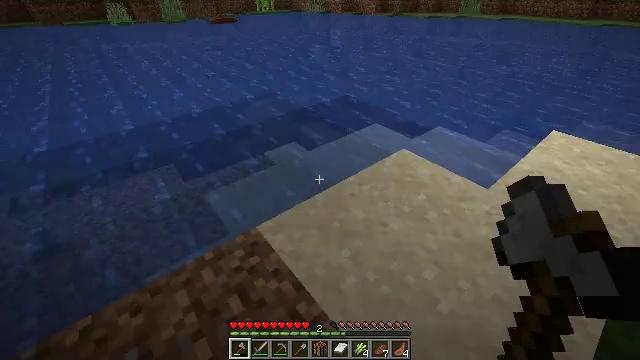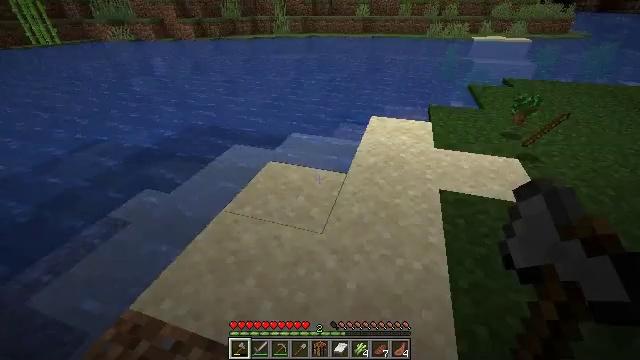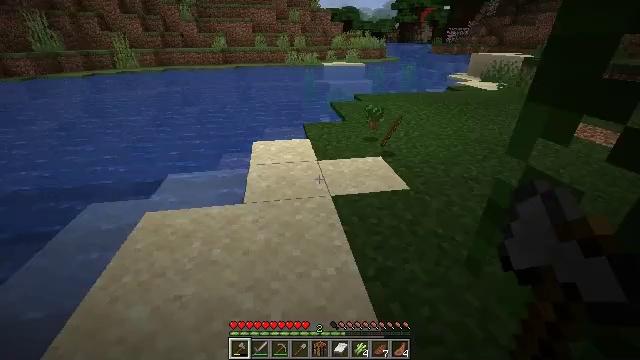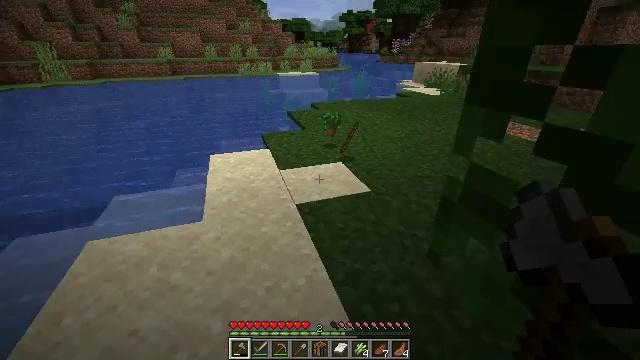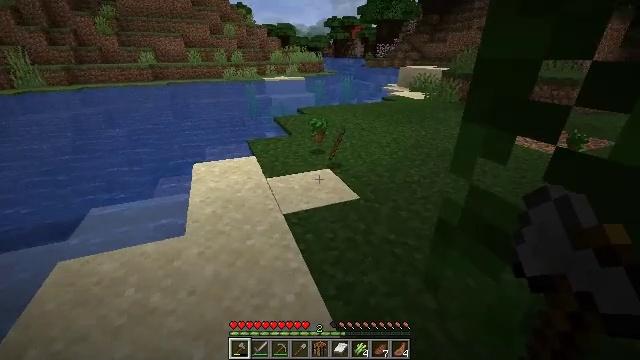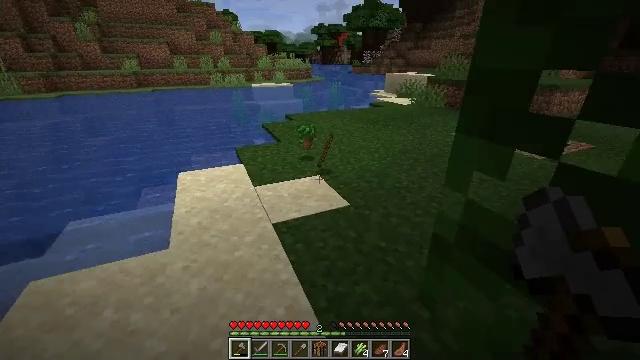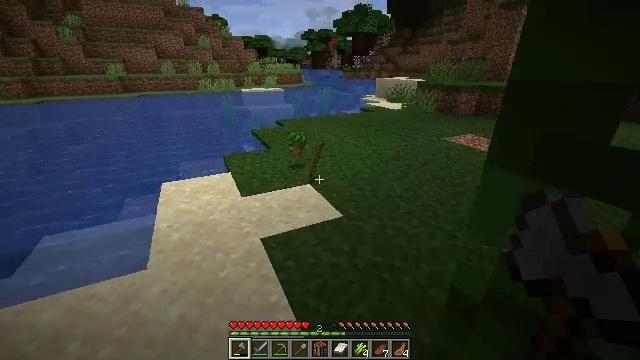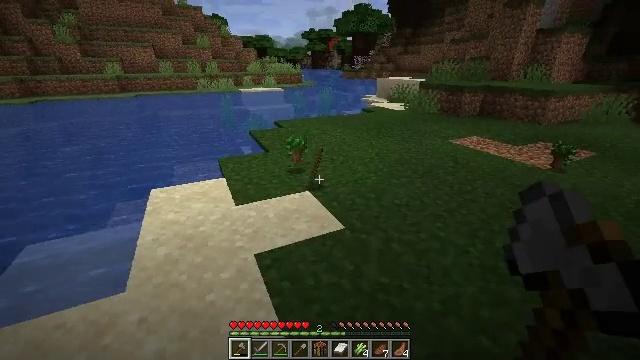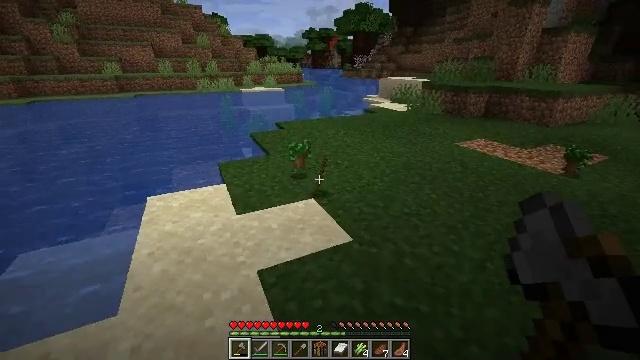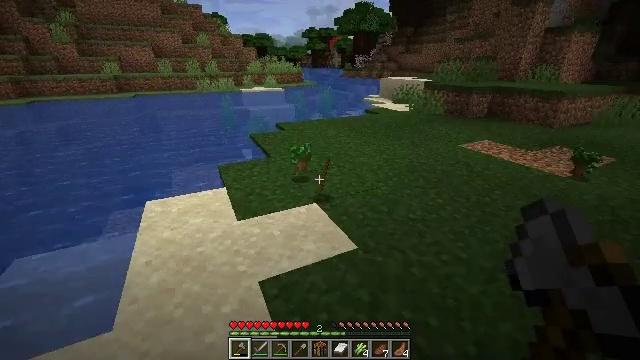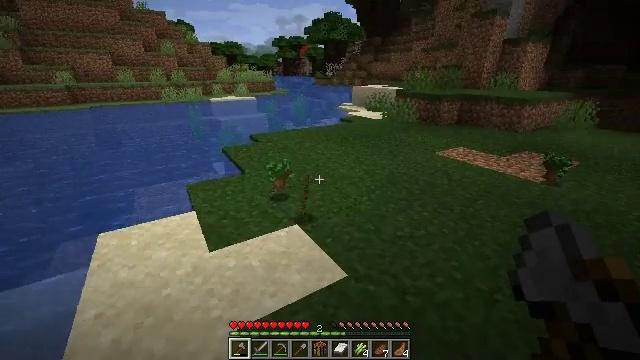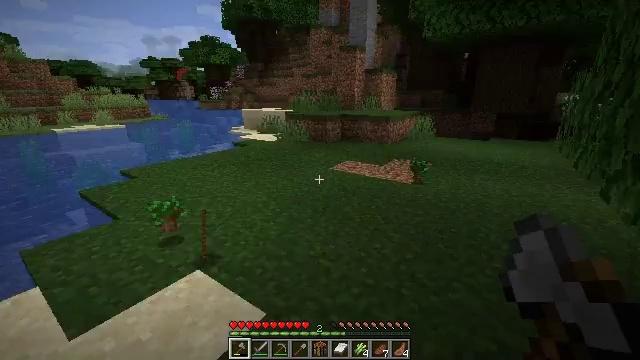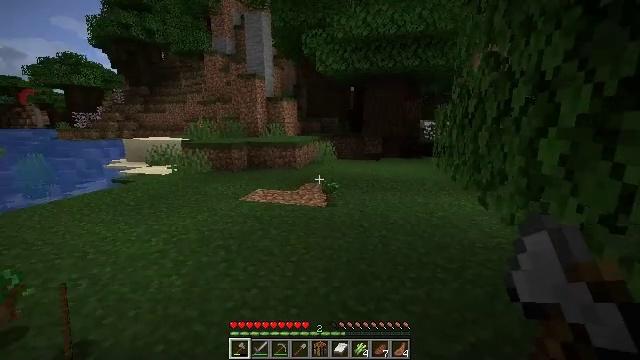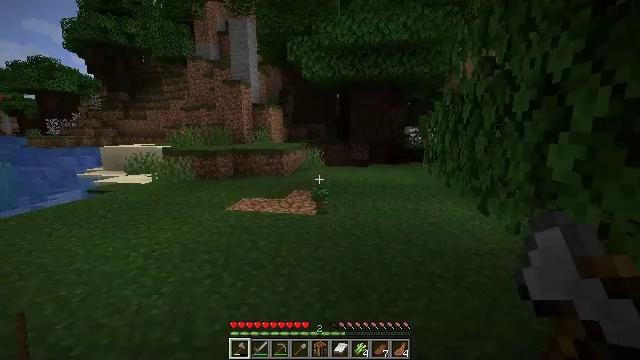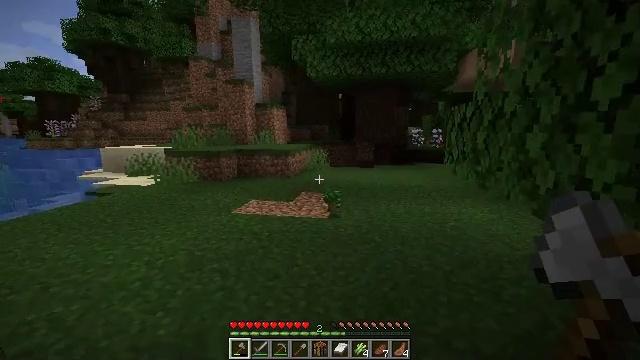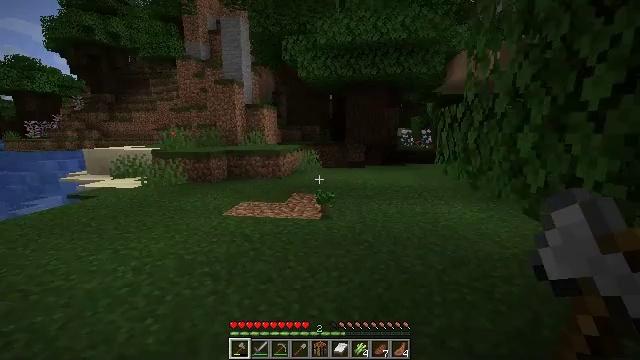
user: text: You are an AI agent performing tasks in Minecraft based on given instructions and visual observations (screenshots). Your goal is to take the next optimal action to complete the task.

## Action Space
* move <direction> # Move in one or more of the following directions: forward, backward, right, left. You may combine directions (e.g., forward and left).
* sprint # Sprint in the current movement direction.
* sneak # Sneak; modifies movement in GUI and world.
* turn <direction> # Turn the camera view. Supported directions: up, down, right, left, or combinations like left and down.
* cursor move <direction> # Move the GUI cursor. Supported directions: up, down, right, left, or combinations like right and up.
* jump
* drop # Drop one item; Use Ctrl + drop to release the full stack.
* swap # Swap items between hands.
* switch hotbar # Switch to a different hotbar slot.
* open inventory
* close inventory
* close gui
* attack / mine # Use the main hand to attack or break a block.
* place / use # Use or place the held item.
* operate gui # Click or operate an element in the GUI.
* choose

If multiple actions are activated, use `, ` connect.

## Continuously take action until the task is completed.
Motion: motion action
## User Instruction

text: Mine the mushroom stem in the forest.
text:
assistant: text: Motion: turn right and up
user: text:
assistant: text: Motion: turn right and up
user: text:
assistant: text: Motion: turn right and up
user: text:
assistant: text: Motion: move forward, turn right
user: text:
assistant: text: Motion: move forward, turn right and up
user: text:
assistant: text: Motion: move forward, turn right
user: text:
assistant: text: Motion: move forward
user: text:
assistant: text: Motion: move forward
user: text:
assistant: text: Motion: move forward
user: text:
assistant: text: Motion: move forward, turn right and up
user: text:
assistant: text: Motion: move forward, turn right and up
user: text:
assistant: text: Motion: move forward, turn right and up
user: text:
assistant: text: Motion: move forward and move left, turn right and up
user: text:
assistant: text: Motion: move forward and move left
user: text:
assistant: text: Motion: move forward and move left, turn right
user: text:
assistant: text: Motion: move forward and move left
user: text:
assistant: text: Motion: no_op
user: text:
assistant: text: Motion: no_op
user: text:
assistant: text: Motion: no_op
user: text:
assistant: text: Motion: no_op
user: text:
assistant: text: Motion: no_op
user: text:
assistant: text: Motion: move forward
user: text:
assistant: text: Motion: move forward
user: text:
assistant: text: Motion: move forward
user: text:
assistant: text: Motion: move forward, turn right and down
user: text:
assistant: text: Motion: move forward, turn down
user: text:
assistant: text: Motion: move forward, turn right and down
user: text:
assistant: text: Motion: move forward
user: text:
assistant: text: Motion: move forward
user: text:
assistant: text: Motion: turn right and down